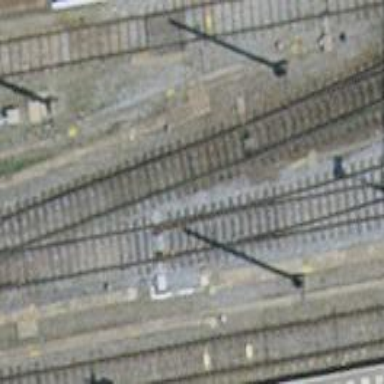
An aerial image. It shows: Railway switch.